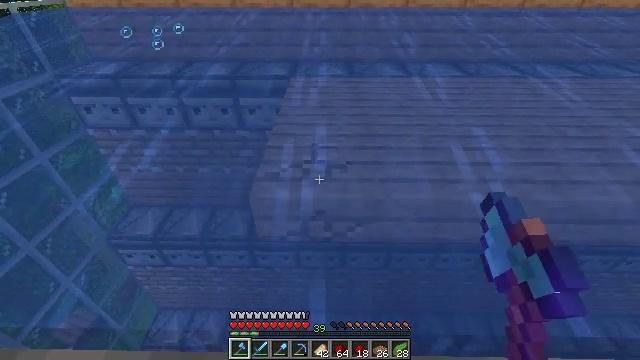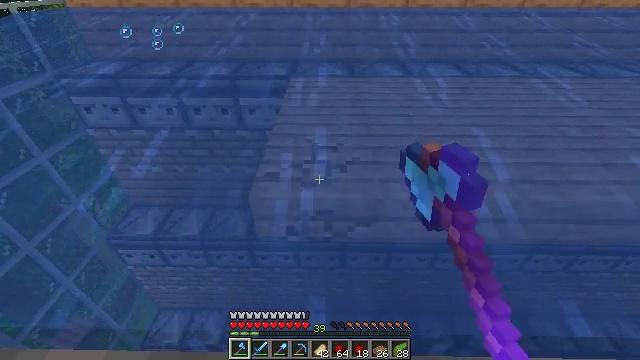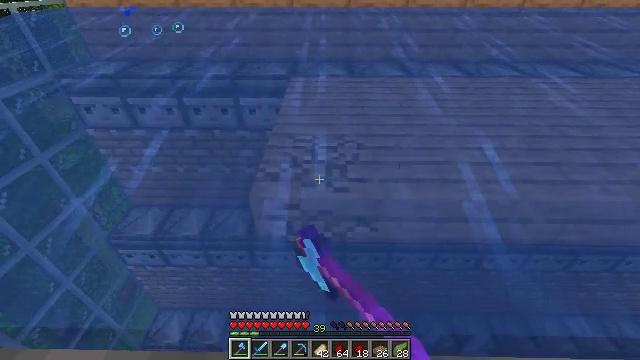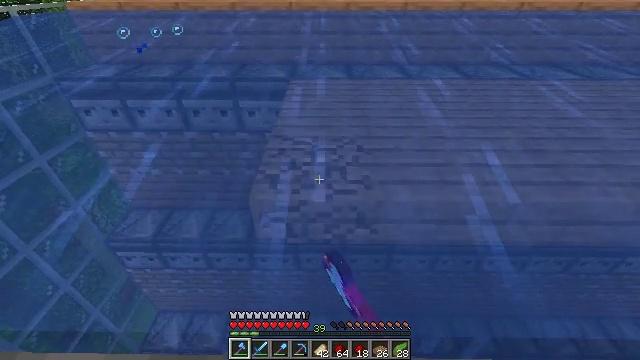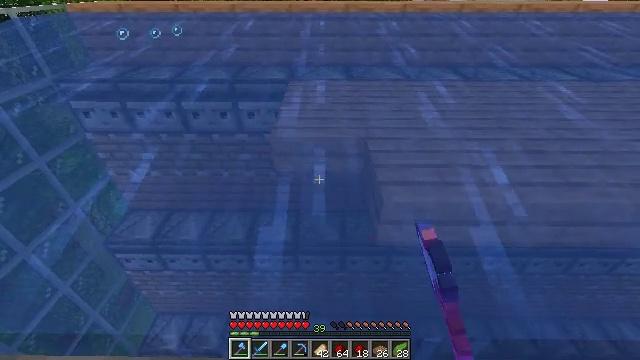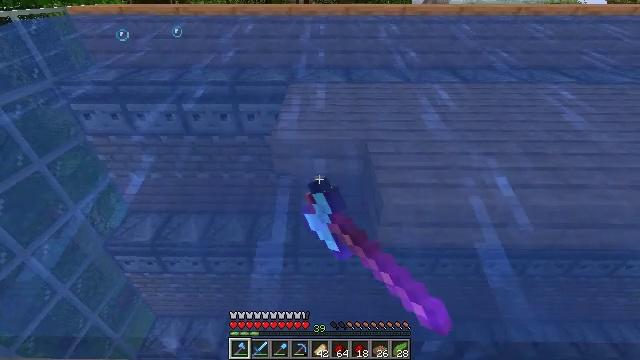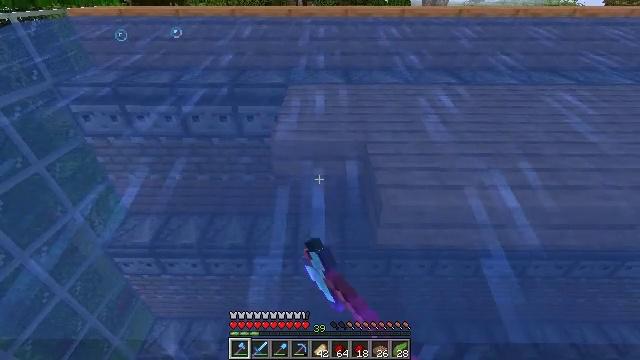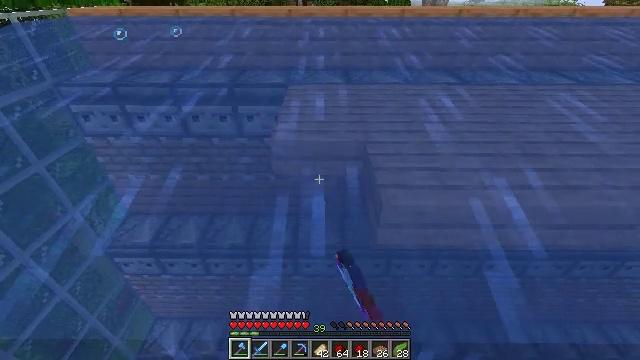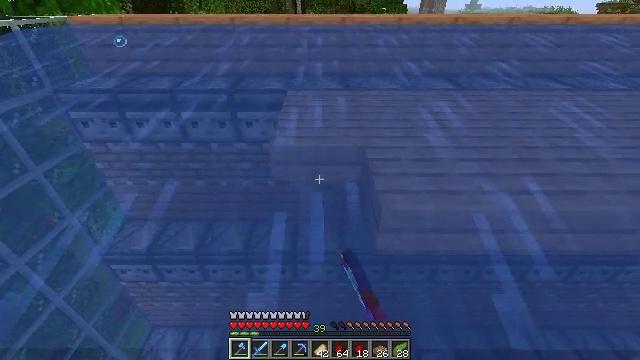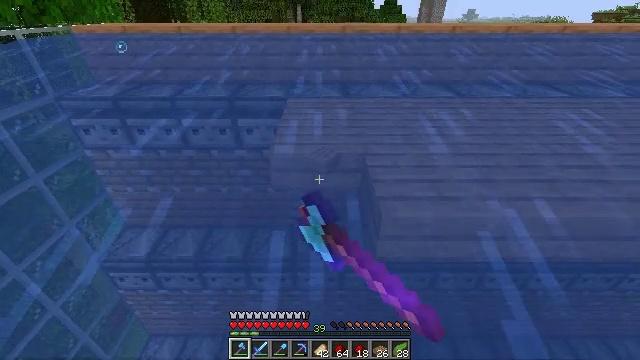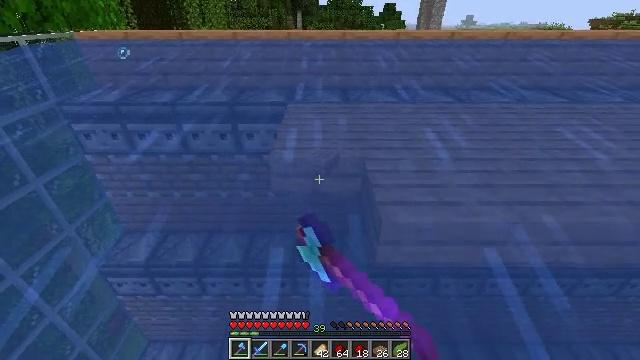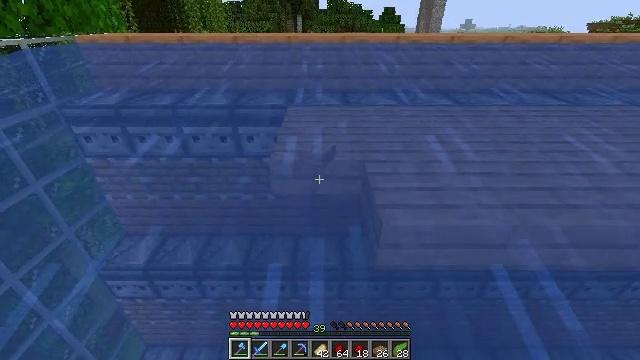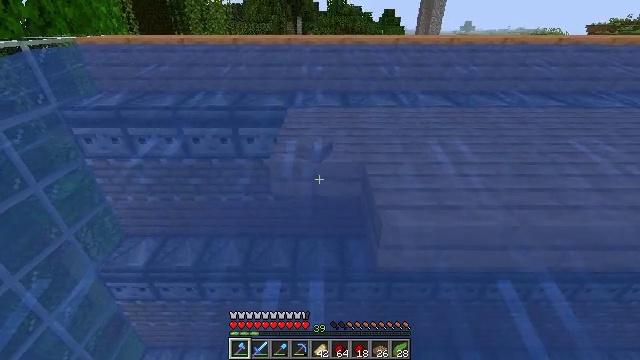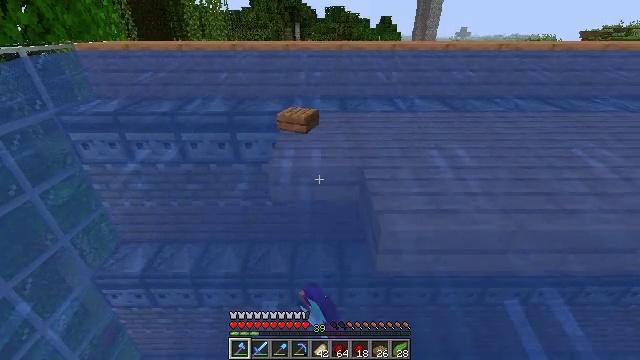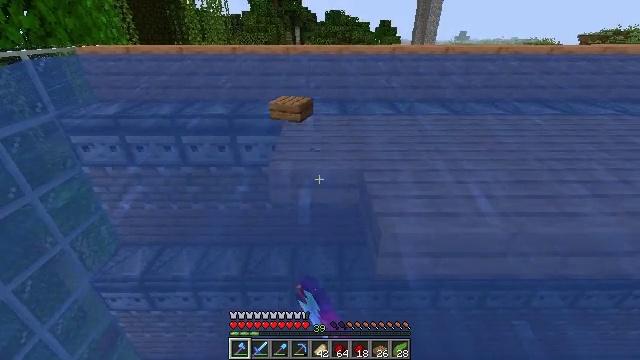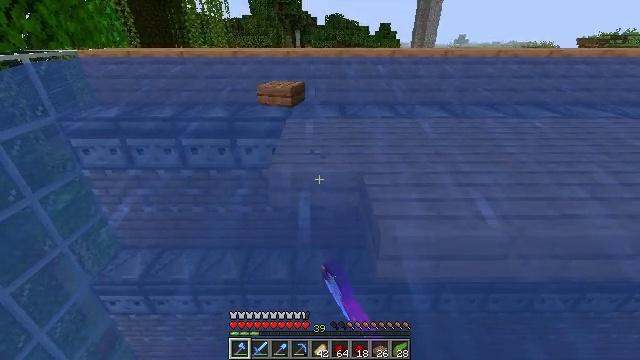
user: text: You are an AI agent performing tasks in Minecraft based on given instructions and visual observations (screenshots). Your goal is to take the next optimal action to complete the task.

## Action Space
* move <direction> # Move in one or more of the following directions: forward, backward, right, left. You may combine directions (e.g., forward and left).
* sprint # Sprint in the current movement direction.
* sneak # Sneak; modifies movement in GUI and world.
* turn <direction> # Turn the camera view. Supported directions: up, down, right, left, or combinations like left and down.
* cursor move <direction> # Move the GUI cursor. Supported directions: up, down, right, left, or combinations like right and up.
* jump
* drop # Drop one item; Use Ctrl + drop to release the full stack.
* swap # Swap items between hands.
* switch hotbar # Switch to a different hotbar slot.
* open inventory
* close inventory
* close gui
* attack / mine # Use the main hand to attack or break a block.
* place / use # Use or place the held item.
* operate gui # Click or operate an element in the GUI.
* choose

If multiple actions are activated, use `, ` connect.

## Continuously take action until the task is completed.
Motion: motion action
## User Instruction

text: Break the jungle slab to collect it.
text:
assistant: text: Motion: sneak, attack / mine
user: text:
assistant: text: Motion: sneak, attack / mine
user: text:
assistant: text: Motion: sneak, attack / mine
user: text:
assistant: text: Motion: sneak, attack / mine
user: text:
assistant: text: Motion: sneak, attack / mine
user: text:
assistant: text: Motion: sneak, attack / mine
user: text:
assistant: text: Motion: sneak, attack / mine
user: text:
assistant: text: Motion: sneak, turn up, attack / mine
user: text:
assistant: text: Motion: sneak, turn up, attack / mine
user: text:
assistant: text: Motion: sneak, turn up, attack / mine
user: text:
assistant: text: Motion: sneak, attack / mine
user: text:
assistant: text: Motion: sneak, attack / mine
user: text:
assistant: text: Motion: sneak, turn up, attack / mine
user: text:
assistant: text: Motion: sneak, attack / mine
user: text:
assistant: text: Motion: sneak, attack / mine
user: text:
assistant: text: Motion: sneak, attack / mine
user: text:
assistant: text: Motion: sneak, attack / mine
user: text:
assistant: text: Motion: sneak, attack / mine
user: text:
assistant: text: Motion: sneak, attack / mine
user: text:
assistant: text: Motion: sneak, attack / mine
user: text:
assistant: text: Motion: sneak, attack / mine
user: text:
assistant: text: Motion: sneak, attack / mine
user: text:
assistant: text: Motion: sneak, attack / mine
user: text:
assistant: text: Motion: sneak, attack / mine
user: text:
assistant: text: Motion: sneak, attack / mine
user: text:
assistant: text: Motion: sneak, attack / mine
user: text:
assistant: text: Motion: sneak, attack / mine
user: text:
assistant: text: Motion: sneak, attack / mine
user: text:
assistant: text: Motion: sneak, turn up, attack / mine
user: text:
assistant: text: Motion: sneak, attack / mine